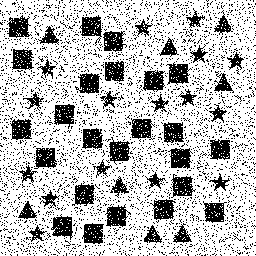
Squares: 24
Triangles: 8
Stars: 16
Total shapes: 48